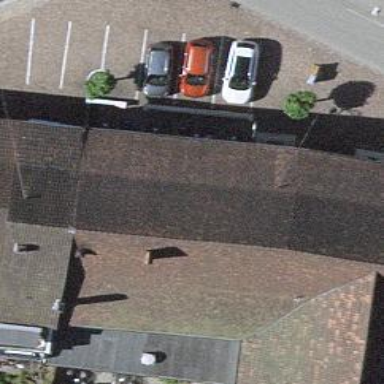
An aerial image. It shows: Restaurant.